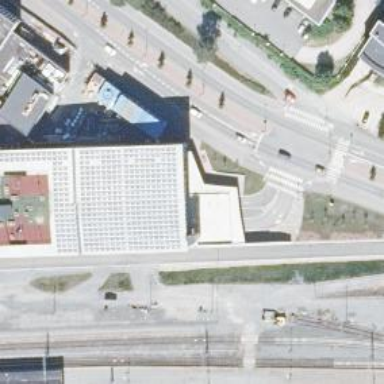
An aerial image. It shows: Multi-storey parking building.